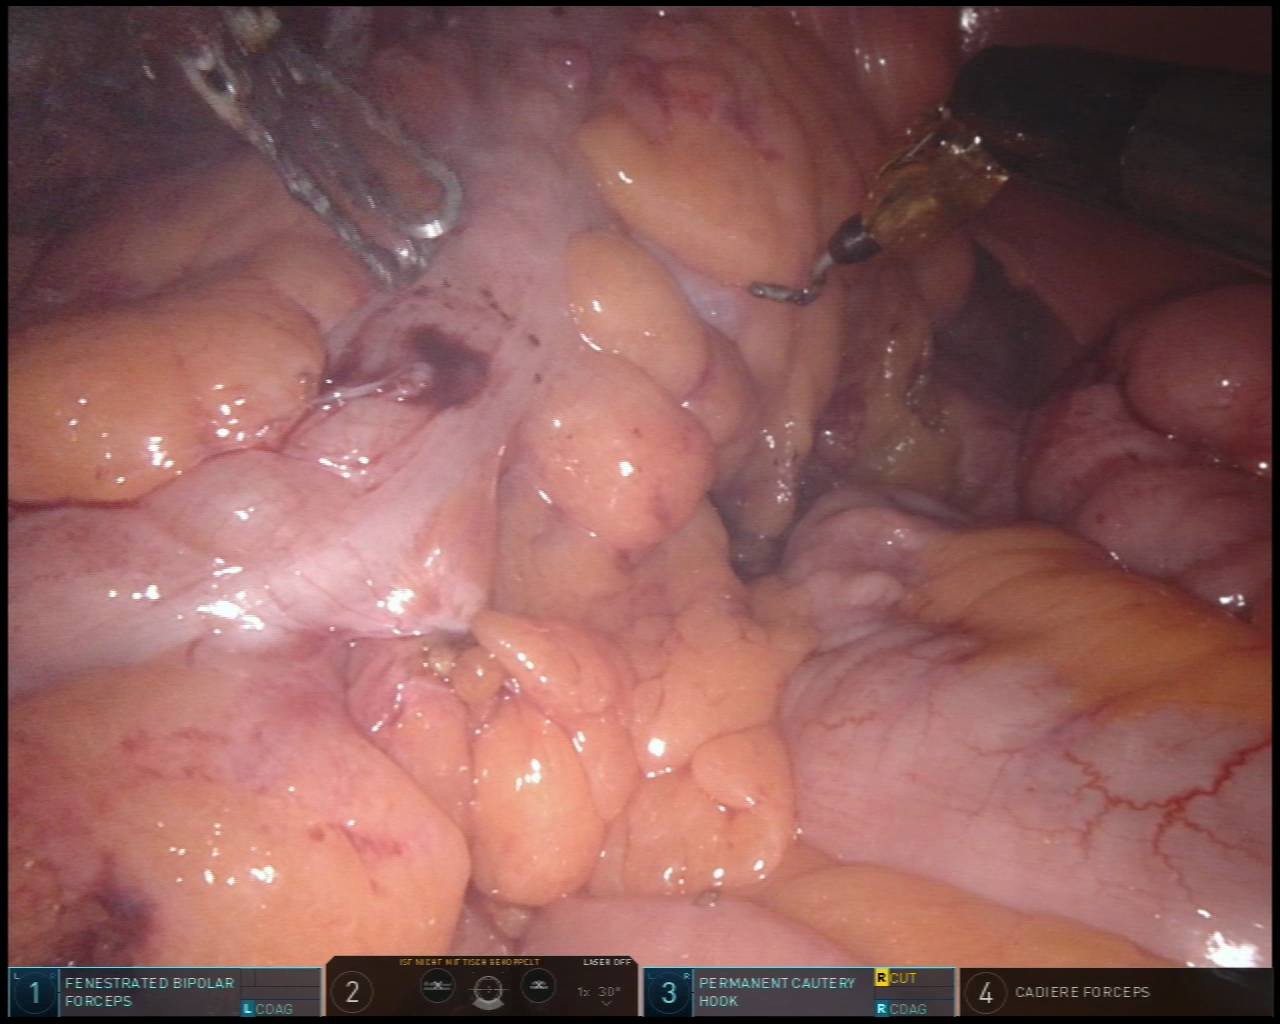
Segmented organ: colon
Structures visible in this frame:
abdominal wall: yes
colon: yes
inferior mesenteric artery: no
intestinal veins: no
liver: no
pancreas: no
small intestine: yes
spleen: no
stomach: no
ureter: no
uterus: no
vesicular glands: no